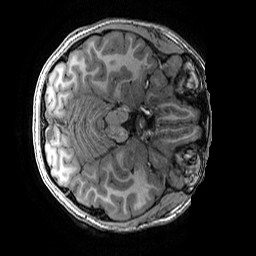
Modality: T1w
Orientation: axial
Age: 17
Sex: female
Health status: ill
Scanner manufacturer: ge
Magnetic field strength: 3 T
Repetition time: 0.007664 s
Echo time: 0.00342 s